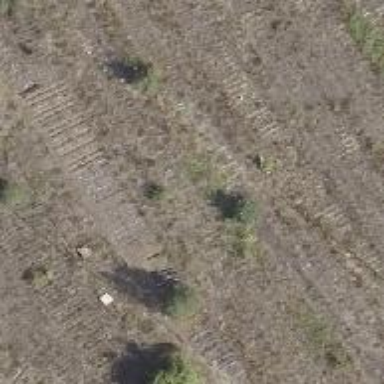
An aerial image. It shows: Abandoned railway spur.